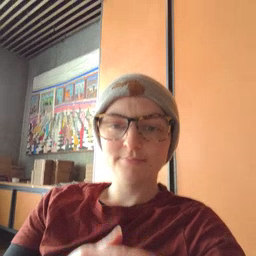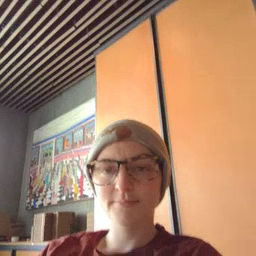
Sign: napkin